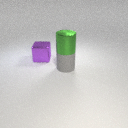
large gray rubber cylinder in front of large purple metal cube